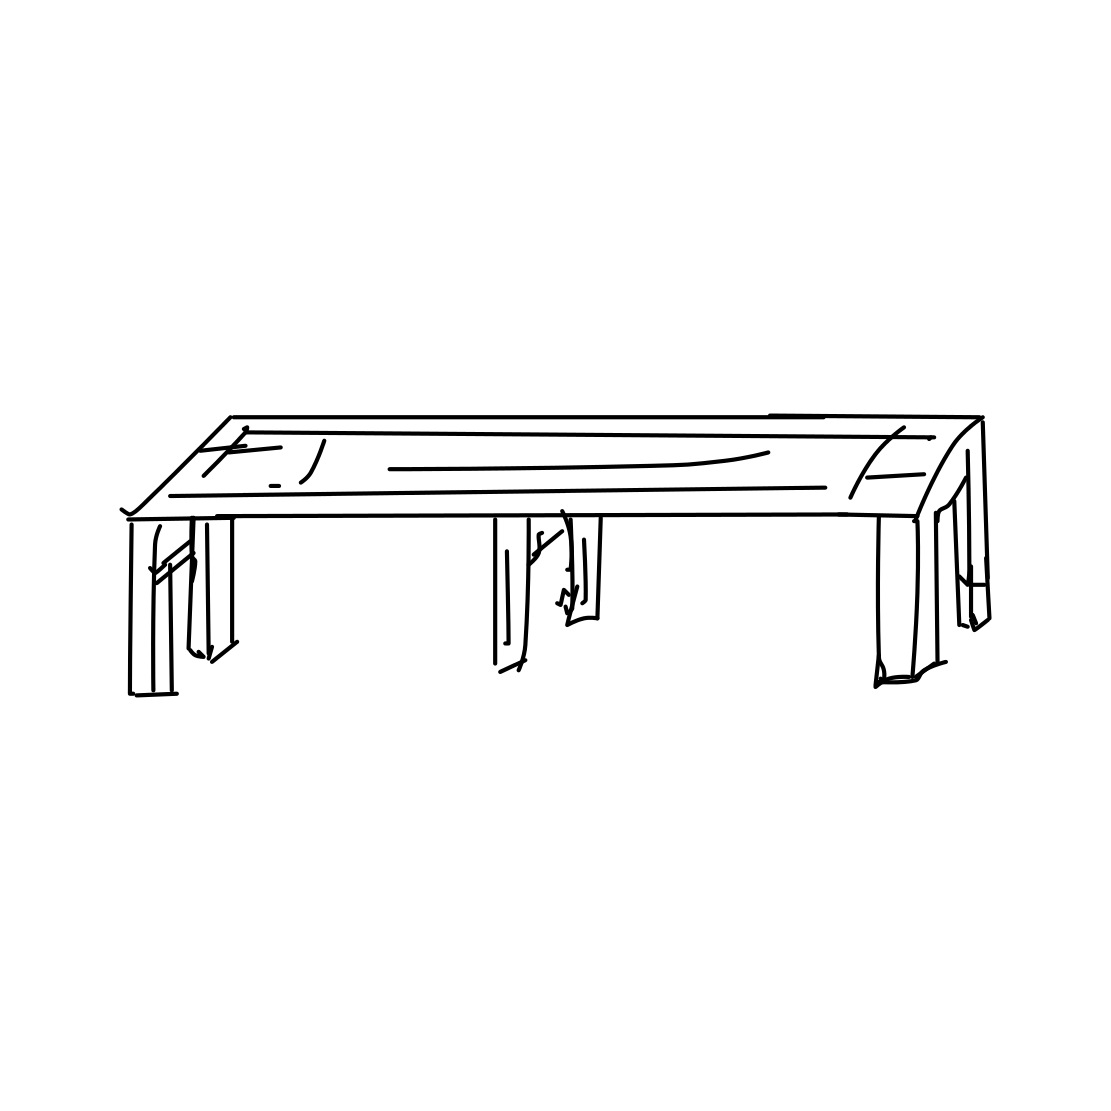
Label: bench